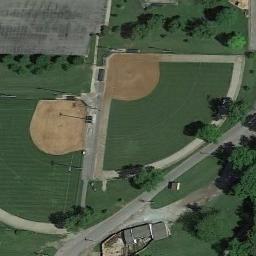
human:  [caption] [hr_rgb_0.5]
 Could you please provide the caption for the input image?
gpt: There are two baseball diamonds covered with trees in the middle of grass .

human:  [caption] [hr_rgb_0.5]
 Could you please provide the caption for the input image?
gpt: Two adjacent baseball diamonds on the lawn with some trees and some houses beside .

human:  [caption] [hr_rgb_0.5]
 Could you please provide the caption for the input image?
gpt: There are two baseball diamonds in the grass next to the roads .

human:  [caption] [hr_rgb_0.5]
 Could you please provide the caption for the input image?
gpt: The picture shows three baseball fields and a row of black houses .

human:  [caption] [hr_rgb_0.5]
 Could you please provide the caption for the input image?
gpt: There is a parking lot next to two baseball diamonds .